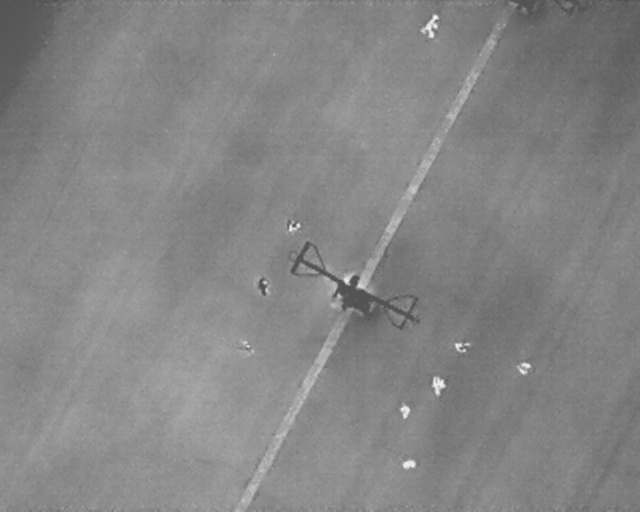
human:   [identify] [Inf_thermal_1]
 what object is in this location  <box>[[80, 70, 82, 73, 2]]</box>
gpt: <ref>1 medium person at the bottom right</ref>

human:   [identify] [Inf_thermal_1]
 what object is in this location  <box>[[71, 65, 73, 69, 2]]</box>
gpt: <ref>1 medium person at the right</ref>